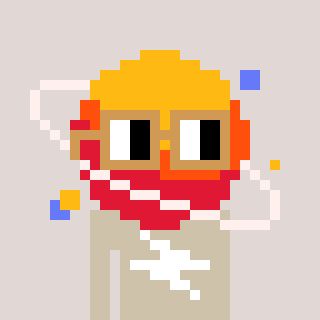
a pixel art character with square brown glasses, a saturn-shaped head and a bege-colored body on a warm background